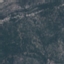
Land use / land cover: HerbaceousVegetation